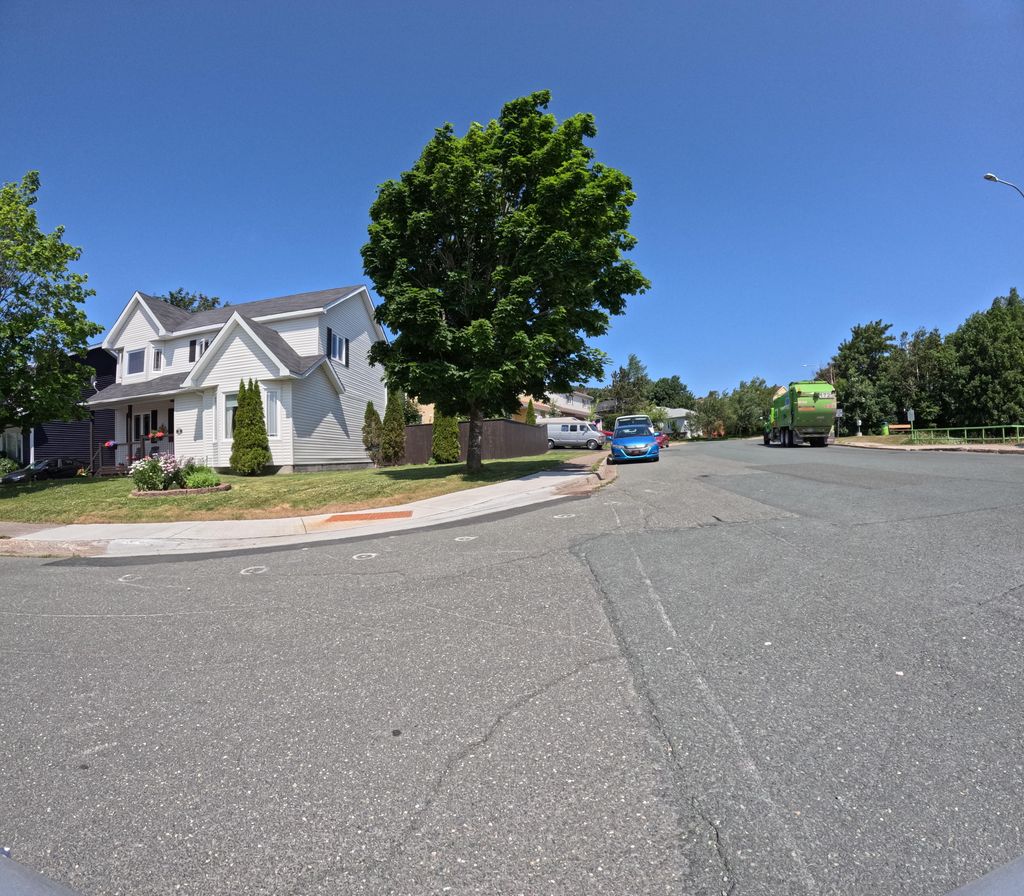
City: st_johns